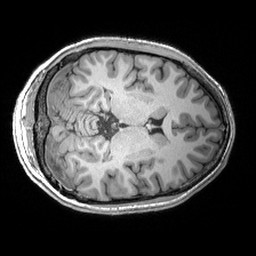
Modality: T1w
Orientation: axial
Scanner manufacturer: siemens
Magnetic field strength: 3 T
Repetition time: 2.53 s
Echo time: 0.00299 s